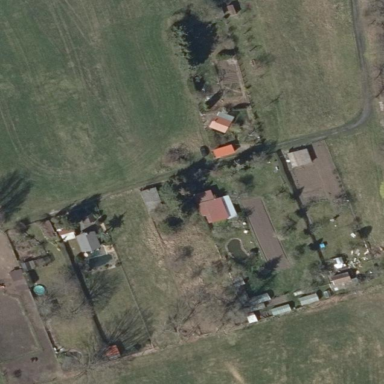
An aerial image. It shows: Allotments area.